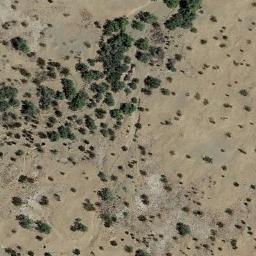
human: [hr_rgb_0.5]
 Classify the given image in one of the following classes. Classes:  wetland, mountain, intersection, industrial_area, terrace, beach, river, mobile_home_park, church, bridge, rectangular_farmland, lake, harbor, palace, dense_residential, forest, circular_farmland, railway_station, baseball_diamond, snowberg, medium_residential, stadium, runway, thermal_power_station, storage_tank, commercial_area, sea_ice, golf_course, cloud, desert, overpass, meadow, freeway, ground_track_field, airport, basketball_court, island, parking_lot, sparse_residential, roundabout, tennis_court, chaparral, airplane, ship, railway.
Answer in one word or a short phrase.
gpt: chaparral